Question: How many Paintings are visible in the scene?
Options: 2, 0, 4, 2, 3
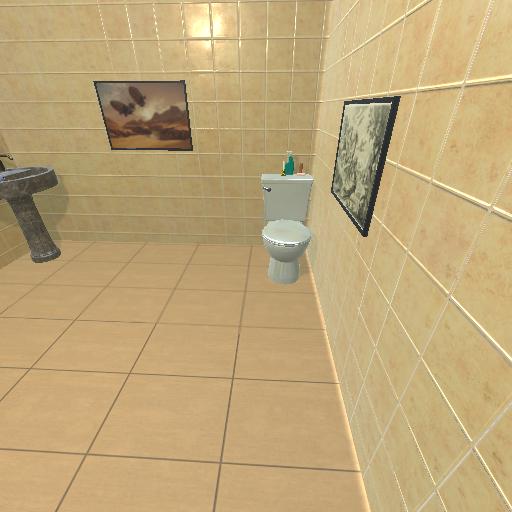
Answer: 2